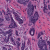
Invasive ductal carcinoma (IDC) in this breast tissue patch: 0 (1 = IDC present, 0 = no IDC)